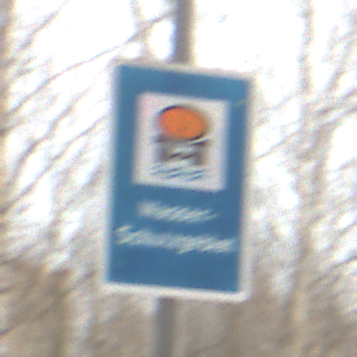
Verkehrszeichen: Wasserschutzgebiet
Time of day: MorningAfternoon
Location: Outdoor (Nature)
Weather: PartlyCloudy
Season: Winter
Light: Natural